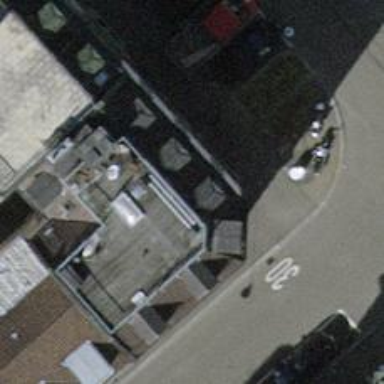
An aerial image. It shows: Café.